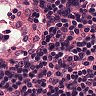
Metastatic tissue present: no